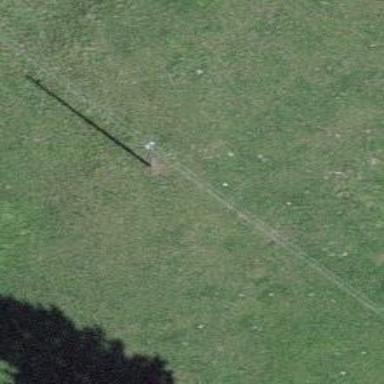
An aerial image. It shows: Utility pole in the area.